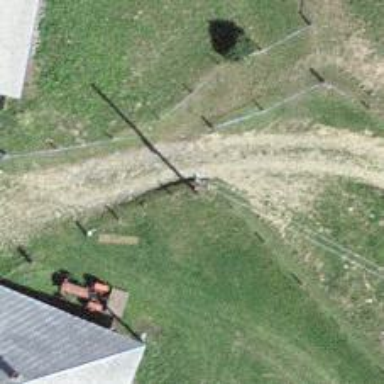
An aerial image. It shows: Utility pole as the man-made structure.